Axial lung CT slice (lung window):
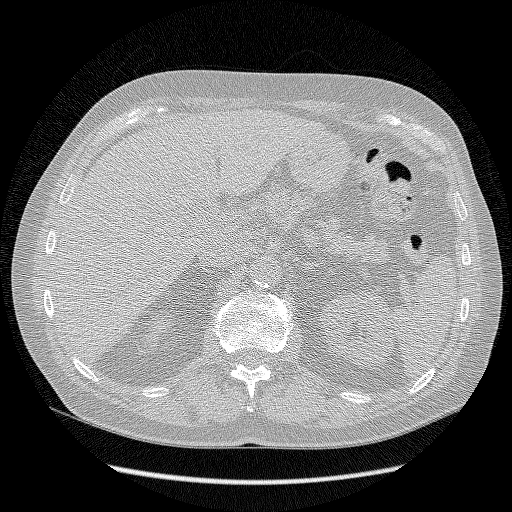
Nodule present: no